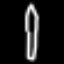
Label: pencil